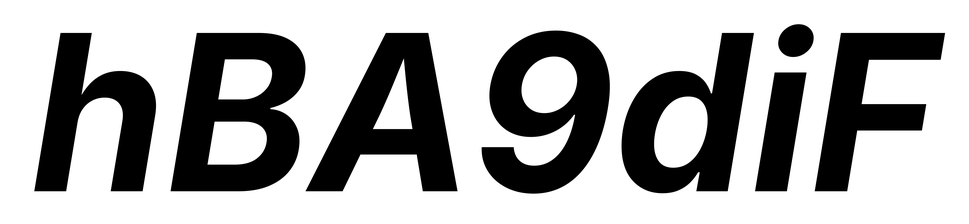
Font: Inter-Italic_Bold_Italic